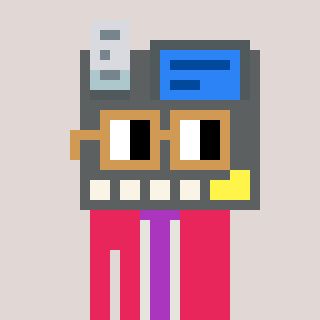
a pixel art character with square brown glasses, a cash register-shaped head and a redpinkish-colored body on a warm background